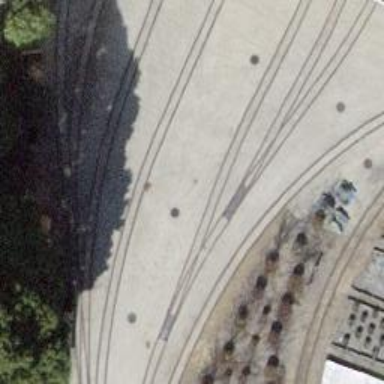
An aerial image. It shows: Narrow-gauge railway with one track passing through service yard.